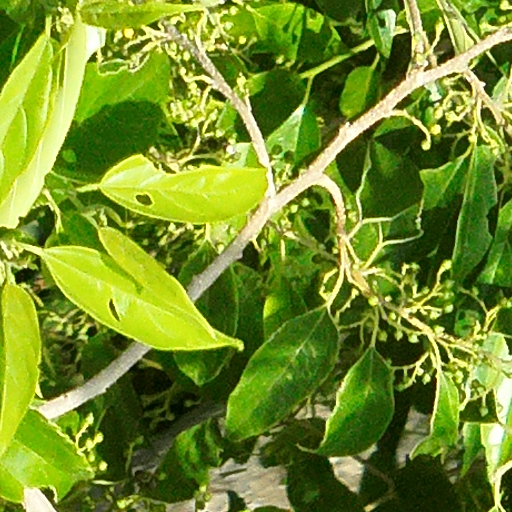
Species: Trema micranthum
GBIF accepted scientific name: Trema micranthum
Crown area (m\u00b2): 191.032